Question:
I have this outer div, contains a table.
What I want is when I horizontally scroll the outer div, the header of the table stay fixed. I have sussessfully did this by create a new table that contains only the header, this divheader is absolute position left: 0;
When the outer div scroll, left position of divheader equals outer div scrollLeft.
'''
$('#outerDiv').scroll(function () {
var left = $('#outerDiv').scrollLeft();
$('#divheader').css('left', left);
});
'''
This work pretty well on firefox, but on chrome, divheader shaking sometimes, when scrolling fast. On IE(10), it shakes all the times.
My questions is how can I avoid the shaking things on IE and chrome.
Please consider this fiddler: <URL>. Test it on IE
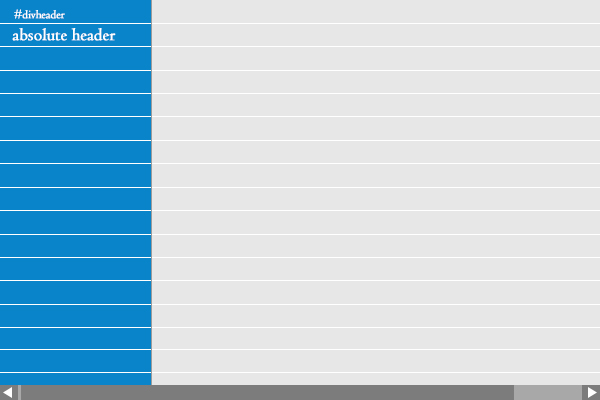
Answer: Instead of setting the 'left' property on 'scroll()', why not set the '#divheader' position to 'fixed'.
See this <URL>.
---
EDIT:
It can't find any technique to prevent that shaking/jerky '#divheader' on 'scroll()' better than just setting it a 'position:fixed'. So instead I made a solution to enable scrolling down on that fixed element:
First we need to wrap '#divheader' table on a '<div>' and we'll set its 'scrollTop()' position base on the '#outerDiv''s 'scrollTop()' value.
'''
$('#outerDiv').scroll(function() {
var top = $('#outerDiv').scrollTop();
$('#headerWrapper').scrollTop(top);
});
'''
Then we'll need to set the 'height' of this wrapper equals to the height of the '#outerDiv' so it won't overflow on it. Getting the height of '#outerDiv' is a little tricky because of the scrollbar. And the best solution I've come up with is getting the 'height' of element which is set to '100%' inside the '#outerDiv'.
'''
//create a new element with height 100% inside the '#outerDiv'
var p = $('<p style="height: 100%;"/>');
$('#outerDiv').append(p);
//get the elements height then remove it
var h = p.height();
$(p).remove();
//set the wrapper's height
$('#headerWrapper').height(h);
'''
Here is the <URL>.